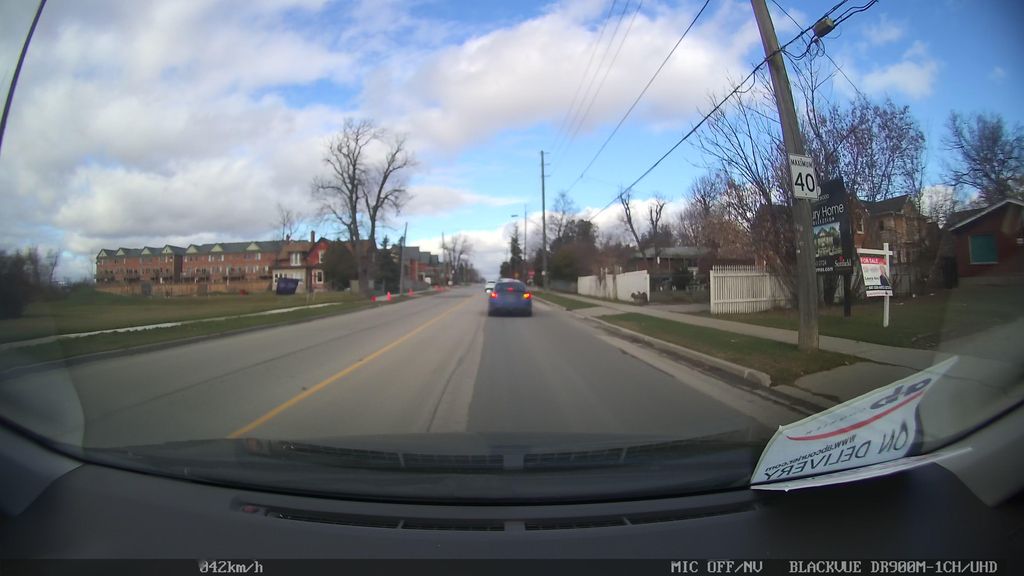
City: toronto